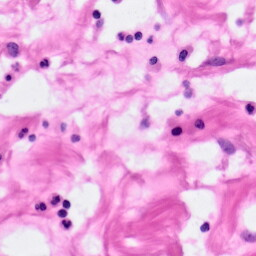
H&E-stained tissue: Pancreatic